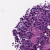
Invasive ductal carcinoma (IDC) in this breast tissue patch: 1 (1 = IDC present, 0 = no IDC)